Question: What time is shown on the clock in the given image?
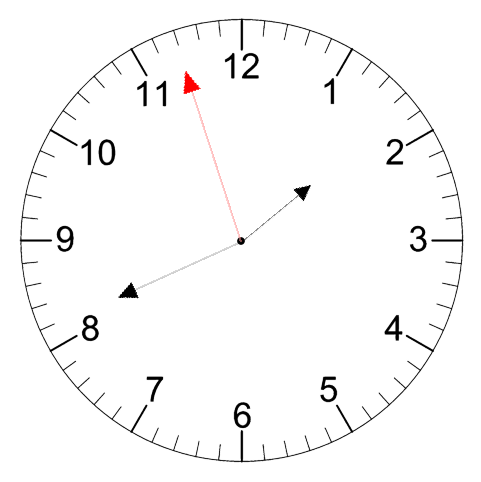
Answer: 01:40:57